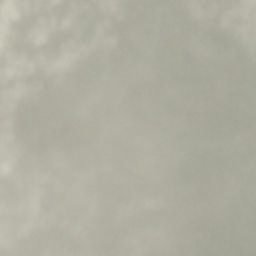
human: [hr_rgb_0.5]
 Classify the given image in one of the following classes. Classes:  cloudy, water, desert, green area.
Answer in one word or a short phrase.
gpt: cloudy